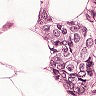
Metastatic tissue present: yes